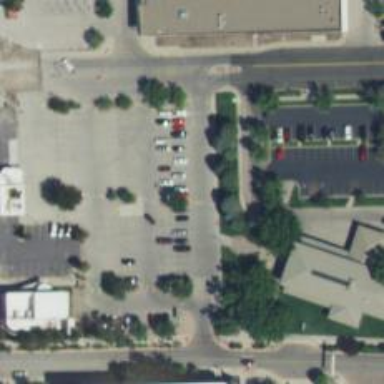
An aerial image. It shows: Parking space is available.